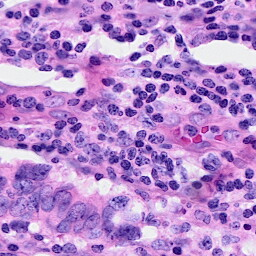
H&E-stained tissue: Breast